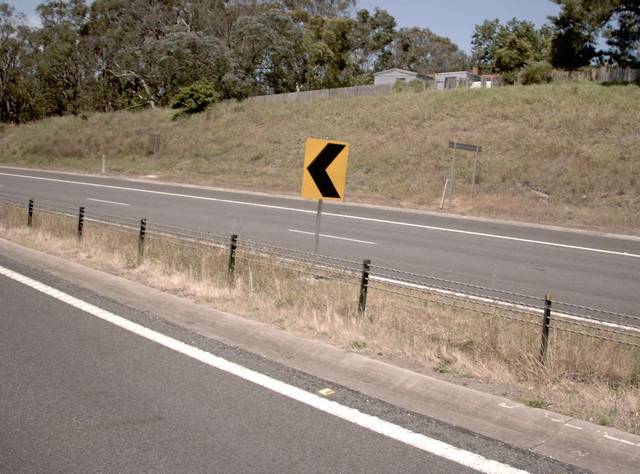
Region: Australia
Coordinates: -38.185, 146.262